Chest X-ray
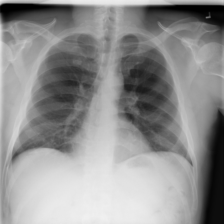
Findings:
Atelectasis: negative
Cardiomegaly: negative
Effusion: negative
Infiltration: positive
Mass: negative
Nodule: negative
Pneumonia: negative
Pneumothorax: negative
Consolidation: negative
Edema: negative
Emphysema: negative
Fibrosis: negative
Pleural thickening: negative
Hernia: negative